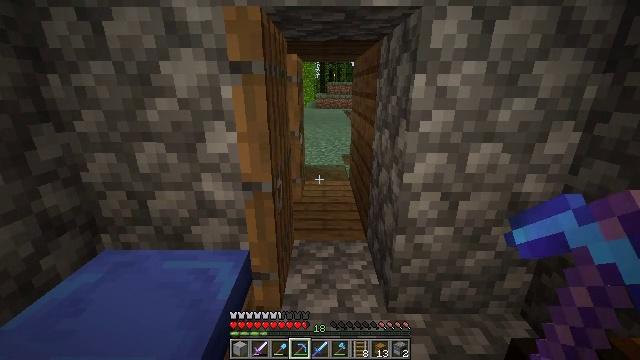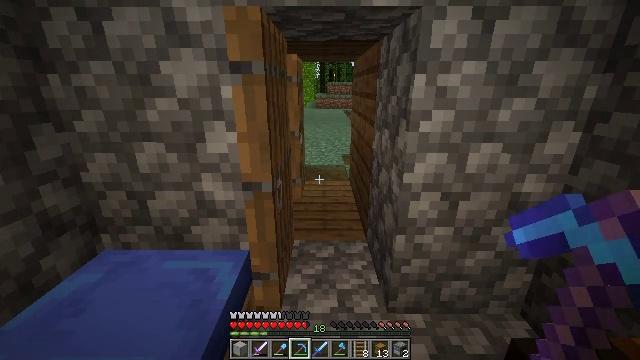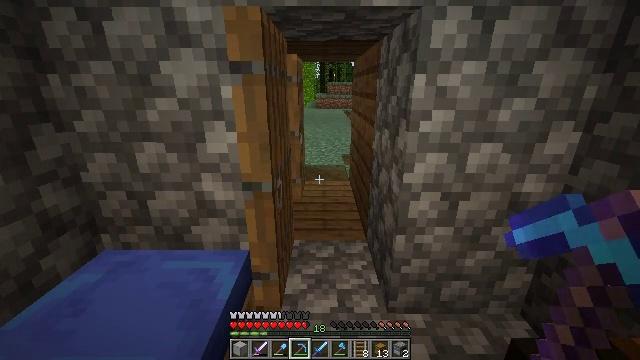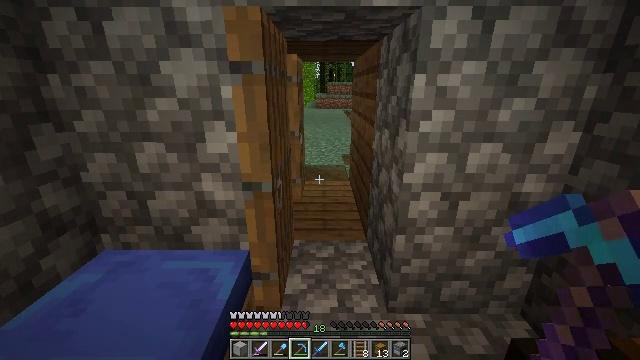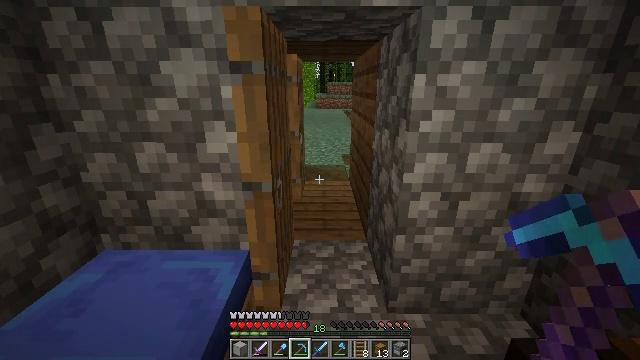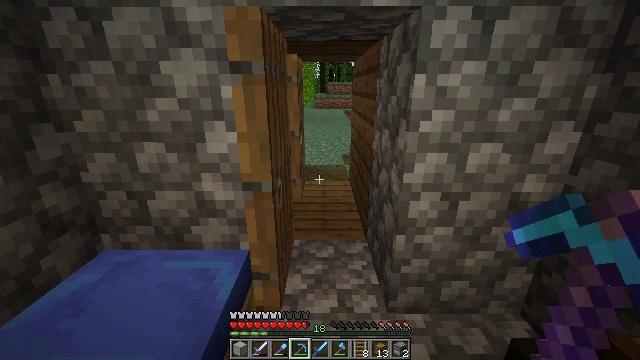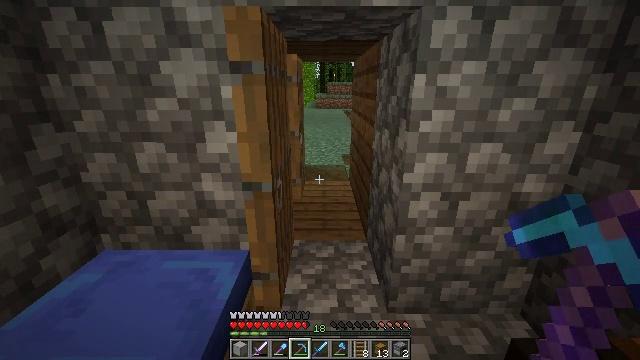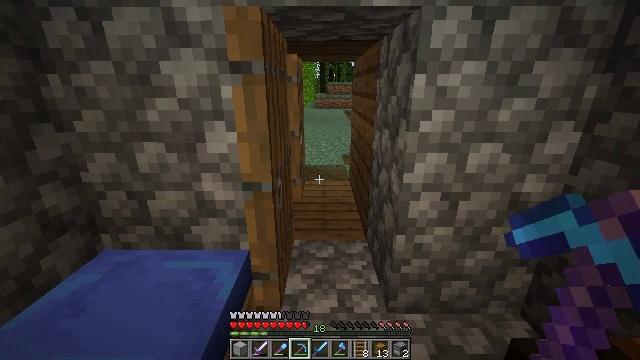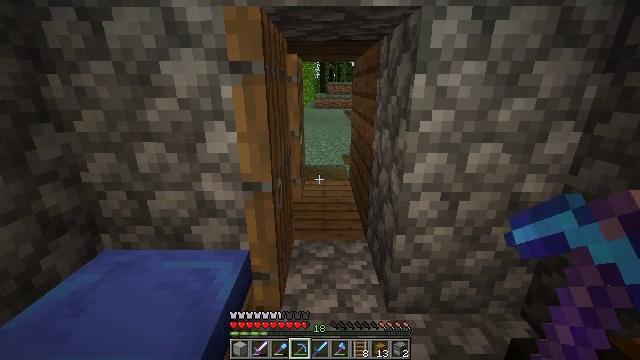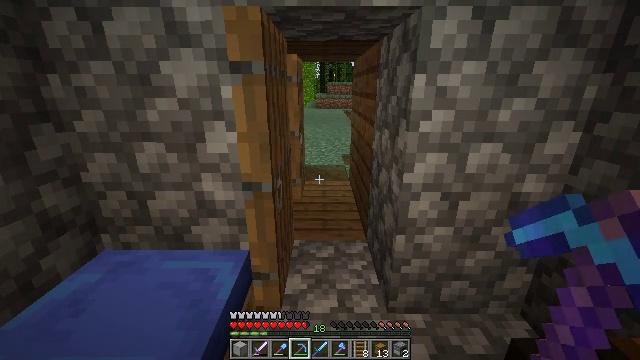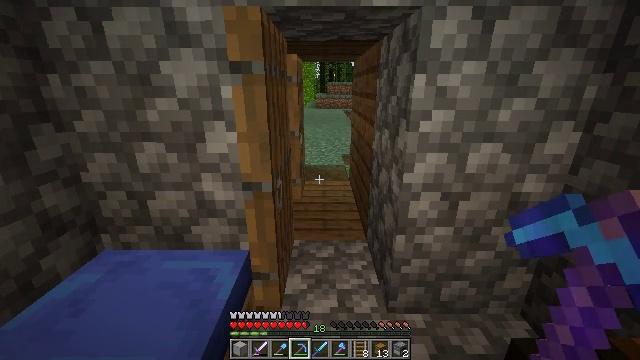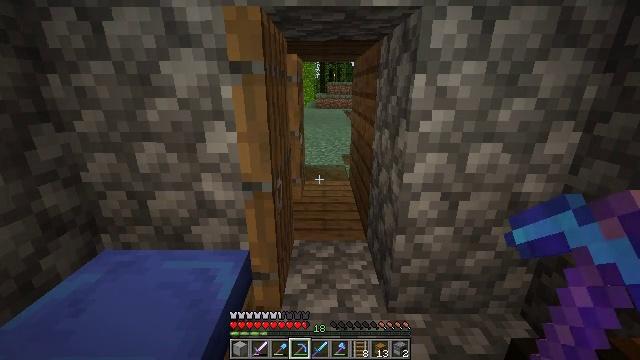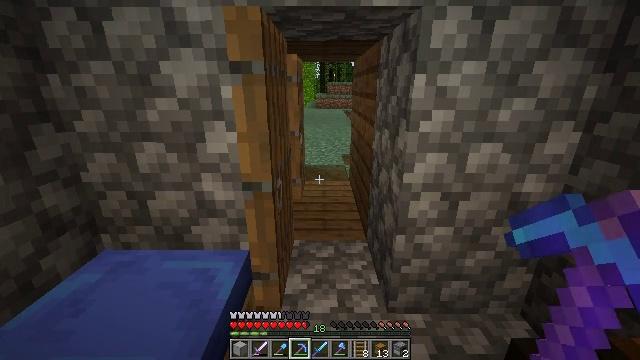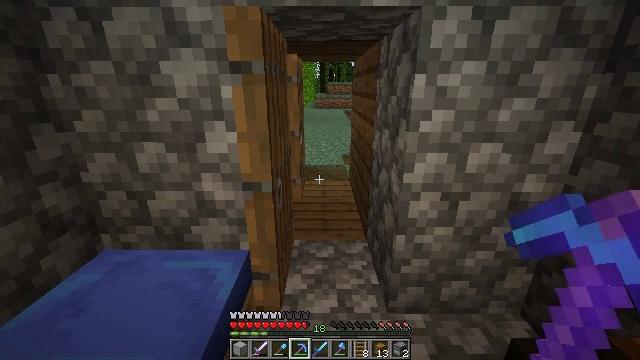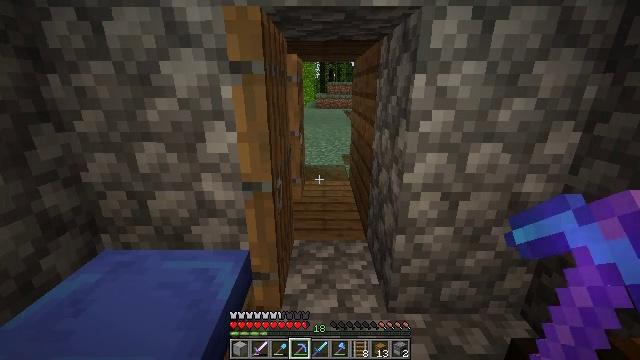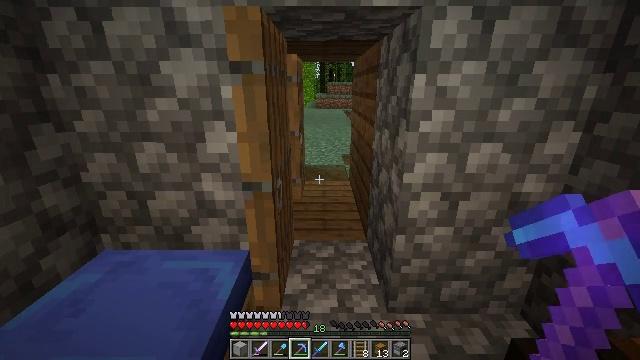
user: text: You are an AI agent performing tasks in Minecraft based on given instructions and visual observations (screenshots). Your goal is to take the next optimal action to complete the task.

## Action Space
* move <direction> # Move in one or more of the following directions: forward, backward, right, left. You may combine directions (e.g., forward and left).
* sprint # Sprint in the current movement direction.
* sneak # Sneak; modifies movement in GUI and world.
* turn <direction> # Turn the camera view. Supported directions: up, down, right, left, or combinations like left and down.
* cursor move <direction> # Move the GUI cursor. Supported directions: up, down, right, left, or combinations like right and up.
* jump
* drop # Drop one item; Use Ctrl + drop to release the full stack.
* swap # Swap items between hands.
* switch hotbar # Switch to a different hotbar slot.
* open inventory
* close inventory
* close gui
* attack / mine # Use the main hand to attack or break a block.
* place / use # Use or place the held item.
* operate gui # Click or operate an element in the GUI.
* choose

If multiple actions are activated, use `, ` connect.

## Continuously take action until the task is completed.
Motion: motion action
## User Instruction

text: Attack the smooth stone block to break it.
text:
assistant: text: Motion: no_op
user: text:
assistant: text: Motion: no_op
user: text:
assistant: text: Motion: no_op
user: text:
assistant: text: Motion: no_op
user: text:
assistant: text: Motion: no_op
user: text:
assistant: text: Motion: no_op
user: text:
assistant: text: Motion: no_op
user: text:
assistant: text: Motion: no_op
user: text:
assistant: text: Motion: no_op
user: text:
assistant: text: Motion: no_op
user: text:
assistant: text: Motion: no_op
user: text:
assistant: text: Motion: no_op
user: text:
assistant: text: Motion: no_op
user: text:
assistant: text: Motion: no_op
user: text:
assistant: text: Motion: no_op
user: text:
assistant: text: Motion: no_op
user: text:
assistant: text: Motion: no_op
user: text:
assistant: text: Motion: no_op
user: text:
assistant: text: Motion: no_op
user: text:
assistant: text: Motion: no_op
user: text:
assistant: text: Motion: no_op
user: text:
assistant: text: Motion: no_op
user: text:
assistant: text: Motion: no_op
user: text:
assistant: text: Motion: no_op
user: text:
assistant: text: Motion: no_op
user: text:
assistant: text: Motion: no_op
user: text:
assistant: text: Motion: no_op
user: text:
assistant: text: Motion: no_op
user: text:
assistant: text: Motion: no_op
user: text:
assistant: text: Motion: no_op